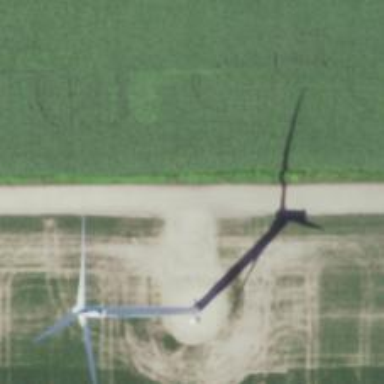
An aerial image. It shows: Road designated for service vehicles in wind farm area.